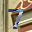
Label: 7